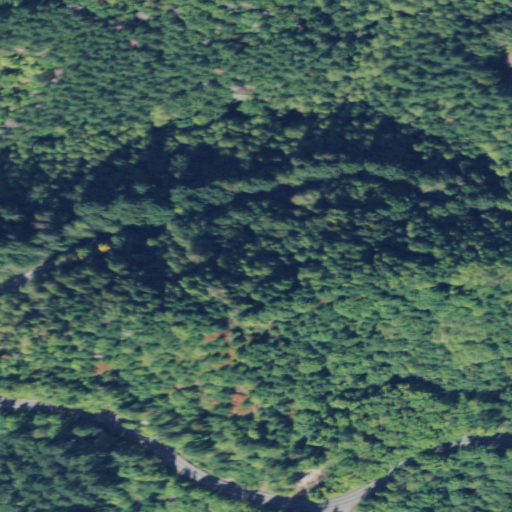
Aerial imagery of mountain in Washington named Burpee Hill containing evergreen forest, open development, deciduous forest, mixed forest, and low intensity development